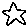
Label: star